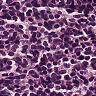
Metastatic tissue present: no